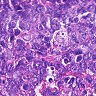
Metastatic tissue present: no